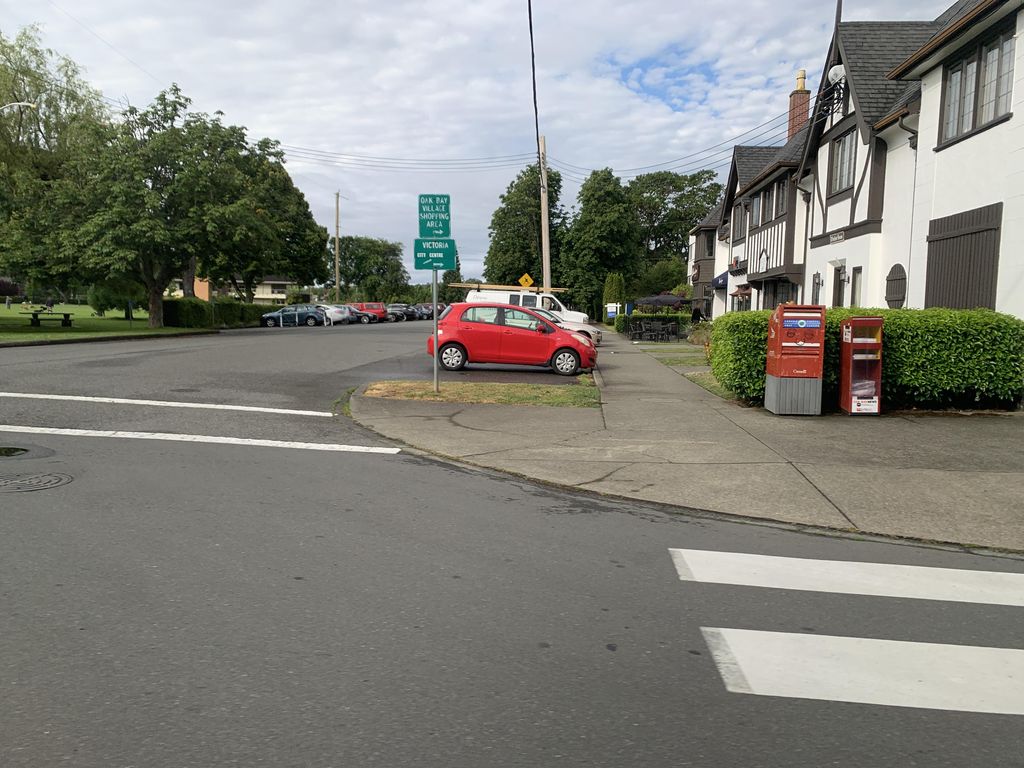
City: victoria